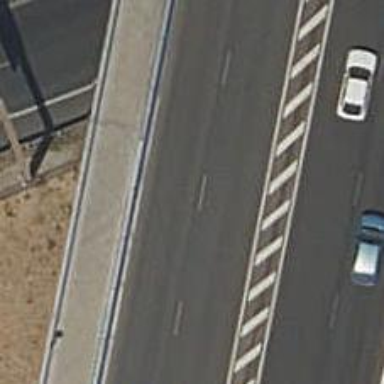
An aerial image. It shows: Tertiary road with shared lane cycleway on bridge.